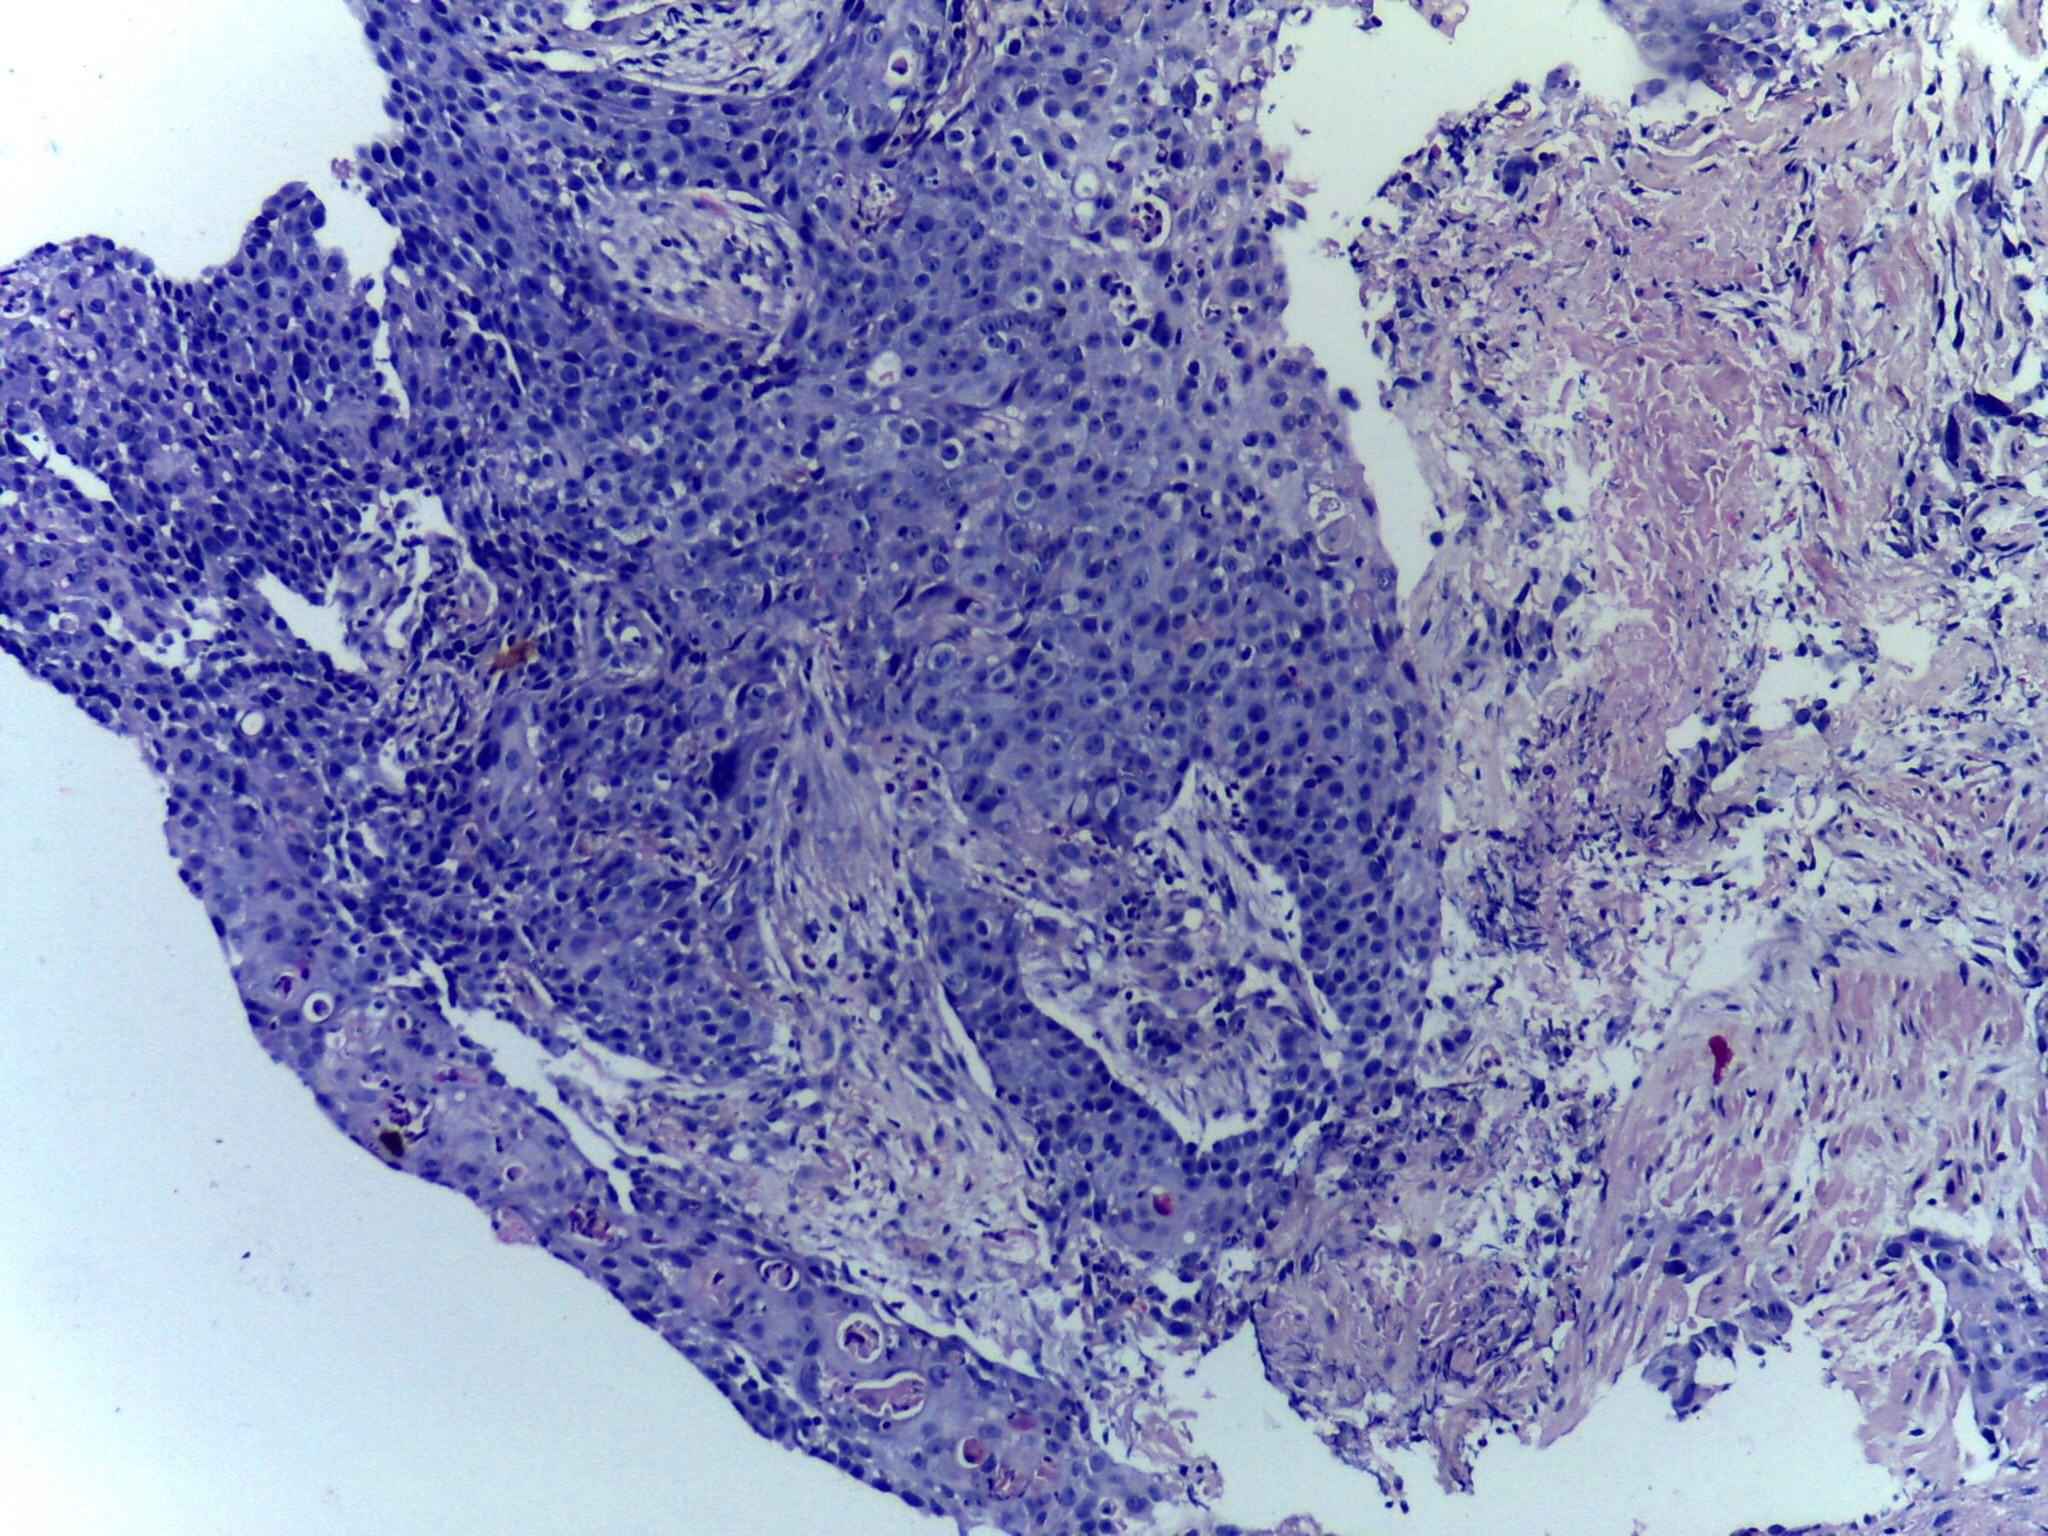
Diagnosis: OSCC